Question: Is it safe to assume that in order for "Composition Root only" Dependency Injection to occur, the assembly containing the composition root (usually the entry assembly) must contain project references to all projects of a given application? Please note that in this case I'm assuming that late-bound type resolution will not be used (i.e. XML configuration with unity or the attributed model in MEF.)
I've been told by multiple sources, including @Mark Seemann, that <URL>
Consider the following sample Layer Diagram below.

The represent a set of head projects for Windows Desktop, Windows Store, and Windows Phone 8. (in this case let's assume that they are all C# projects using <URL> This same layer is also depended upon by the clients themselves.
If we assume that each application in the clients layer implements its own composition root, and that the composition root is implemented using a similar method in each system, then using xml.config files is inappropriate (for instance, windows store and windows phone 8 do not use external config files like .NET applications do with app.config.) Therefore the next best option is to use Code as Configuration. Using Code as Configuration however requires access to concrete types and therefore reference dependencies available to the composition root must be of the complete set of dependencies.
Am I missing something? Is there a better way to uncouple the dependencies here or is this a desirable trait for the application host assembly?
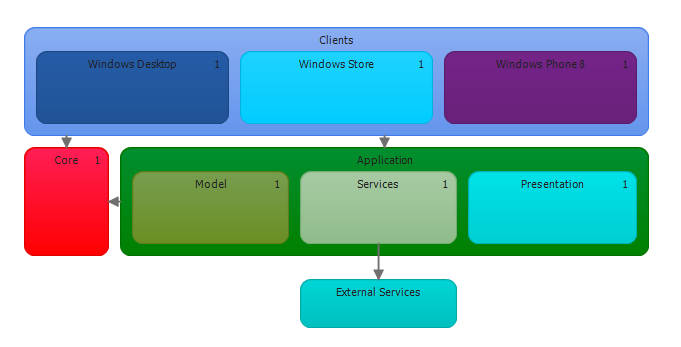
Answer: The benefits of DI are mainly for the code, not for the assembly. It matters little where the Composition Root (CR) is, it does matter that your code is not coupled to a concrete type so it can be reused.
The CR can be in the client or in its own assembly, that won't affect your actual code using DI. The only difference is what assemblies are referenced by the CR assembly.
So, it's up to you where you put the CR, personally I'd put it in the client, the fact that your objects takes abstractions as dependencies is what counts. As long as the object doesn't know about the DI Container i.e it doesn't use the service locator pattern, your code is decoupled.